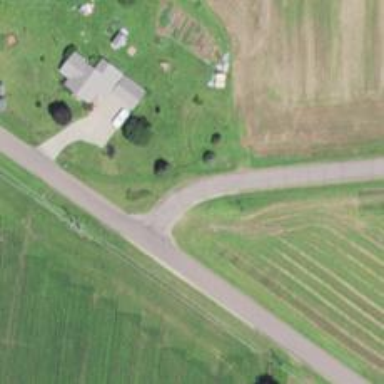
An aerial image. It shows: Unclassified road.